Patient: sex M, age 72
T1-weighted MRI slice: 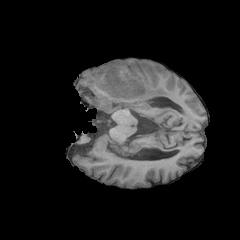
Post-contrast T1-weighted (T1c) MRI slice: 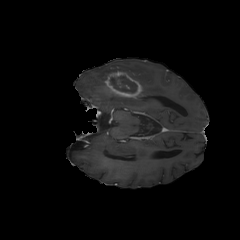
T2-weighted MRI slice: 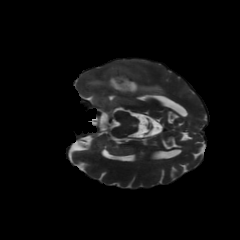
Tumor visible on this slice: yes
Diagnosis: Glioblastoma, IDH-wildtype
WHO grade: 4